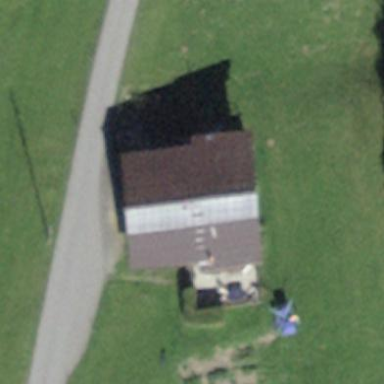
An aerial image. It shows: Farm building.